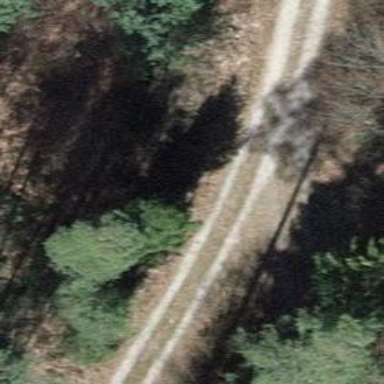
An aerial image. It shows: Track with grade 3 tracktype.